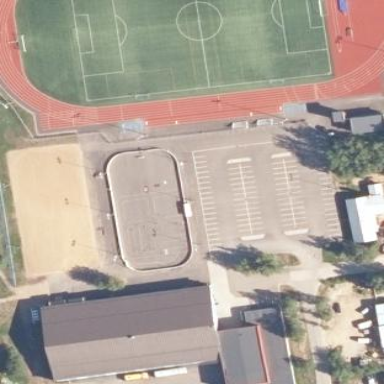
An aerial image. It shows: Sports centre in the leisure land.